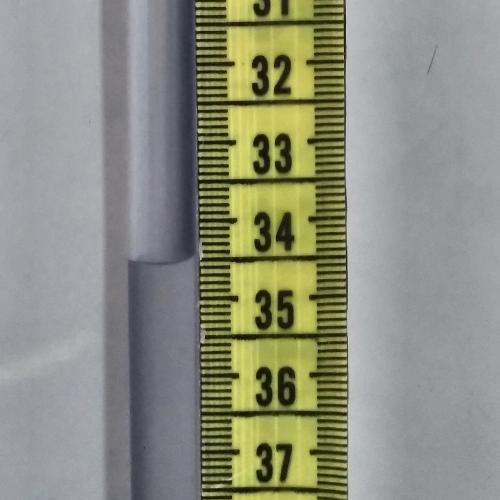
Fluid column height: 34.5 cm